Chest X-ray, AP view. Patient: 34 years old, sex M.
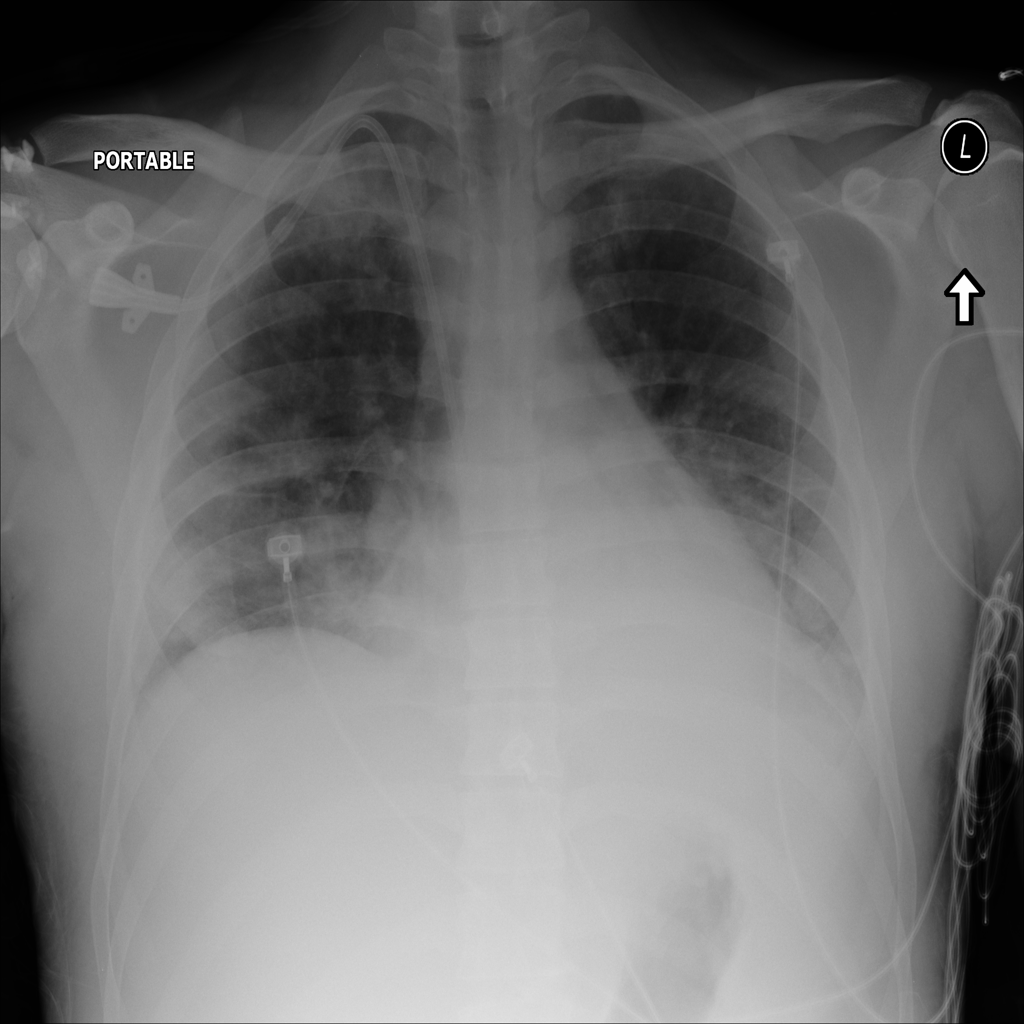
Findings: Atelectasis, Infiltration, Mass